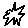
Label: star